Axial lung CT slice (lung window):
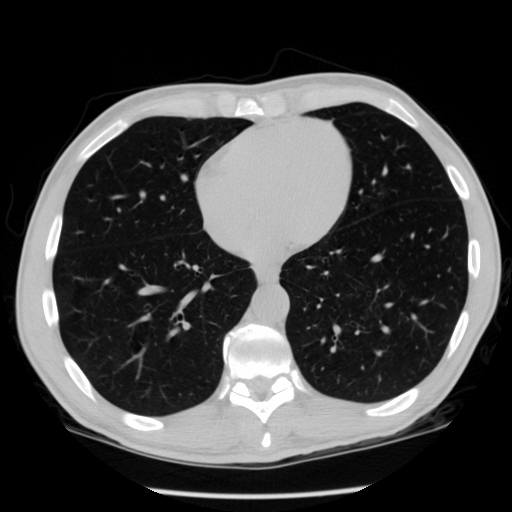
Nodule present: no